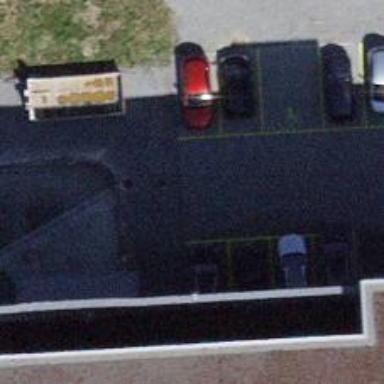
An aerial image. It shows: Asphalt service road.